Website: macys
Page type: customer-info-address
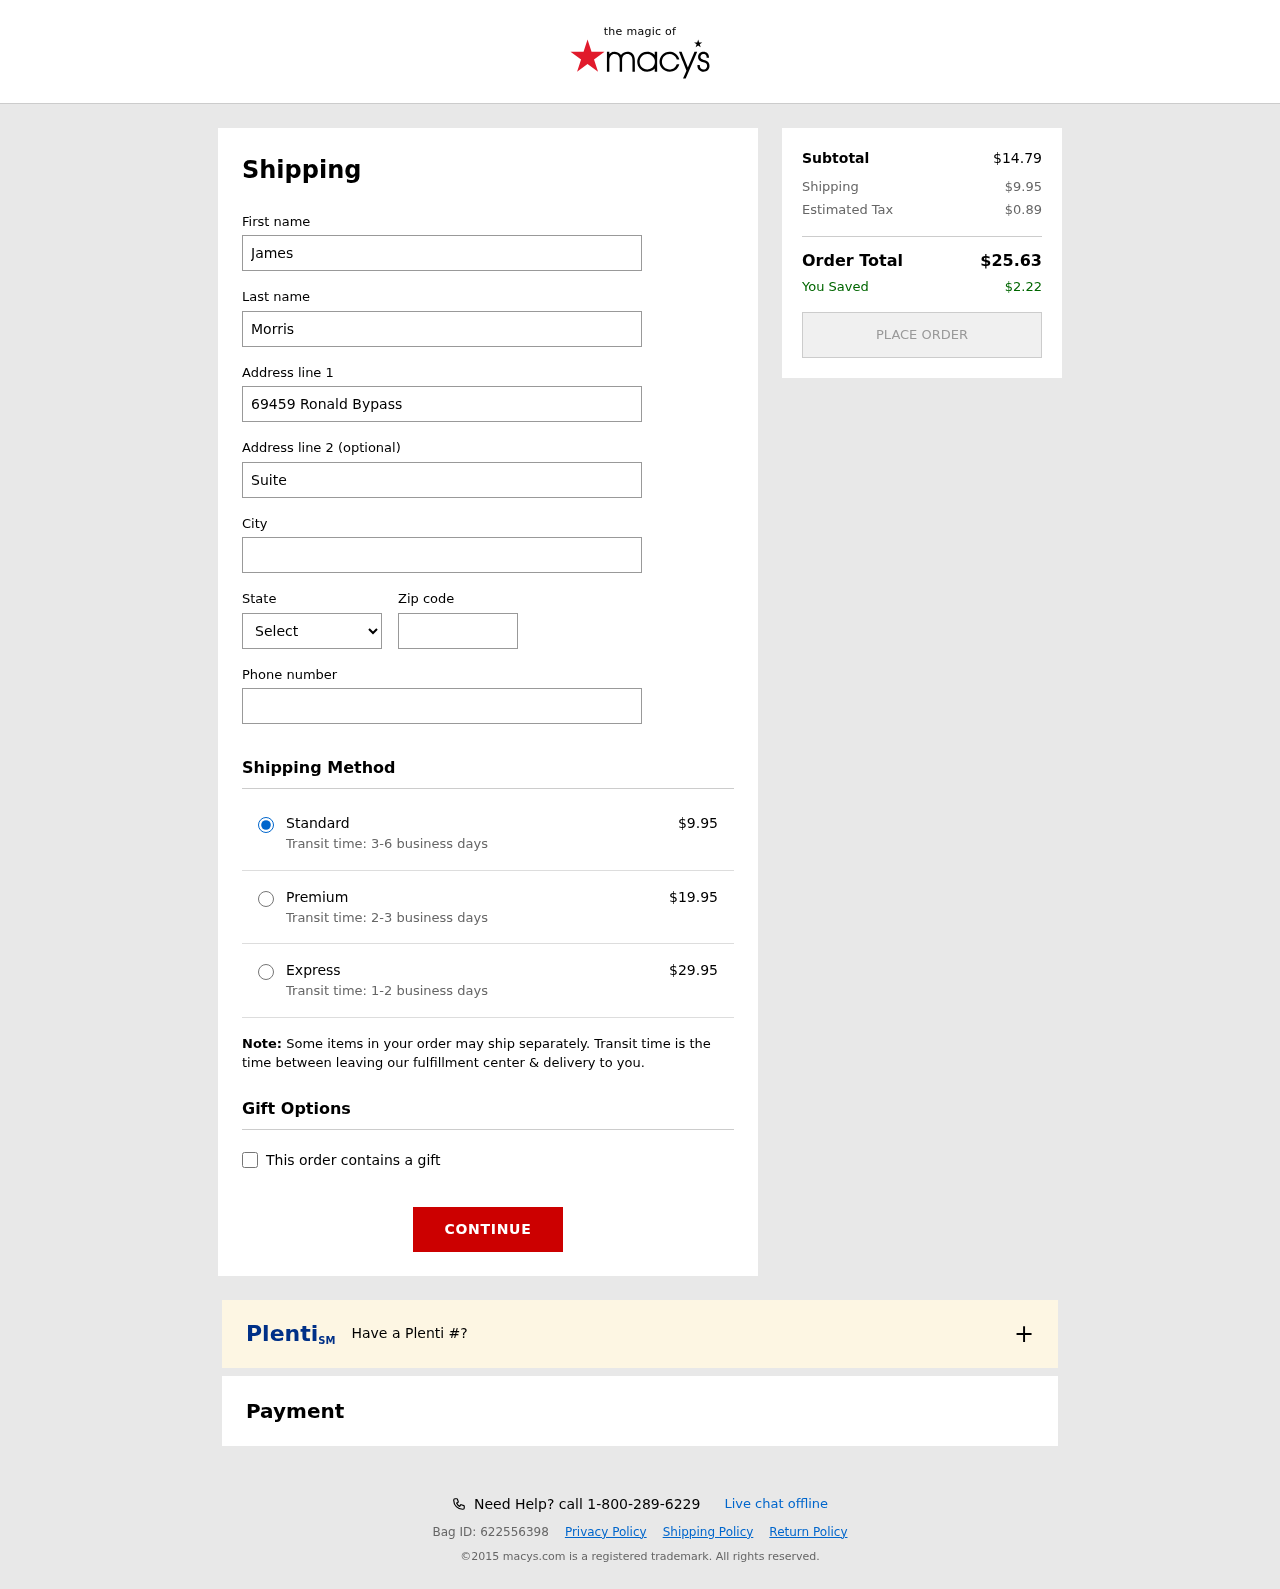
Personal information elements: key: PII_CITY
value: Port Judy
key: PII_FIRSTNAME
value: James
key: PII_LASTNAME
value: Morris
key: PII_PHONE
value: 9775722069
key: PII_POSTCODE
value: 94397
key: PII_STATE_ABBR
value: NV
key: PII_STREET
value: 69459 Ronald Bypass
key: PII_STREET2
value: Suite 143
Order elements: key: ORDER_SHIPPING_COST
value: $9.95
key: ORDER_SHIPPING_COST_PREMIUM
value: $19.95
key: ORDER_SHIPPING_COST_EXPRESS
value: $29.95
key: ORDER_SUBTOTAL
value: $14.79
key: ORDER_TAX
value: $0.89
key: ORDER_TOTAL
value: $25.63
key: ORDER_SAVINGS
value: $2.22